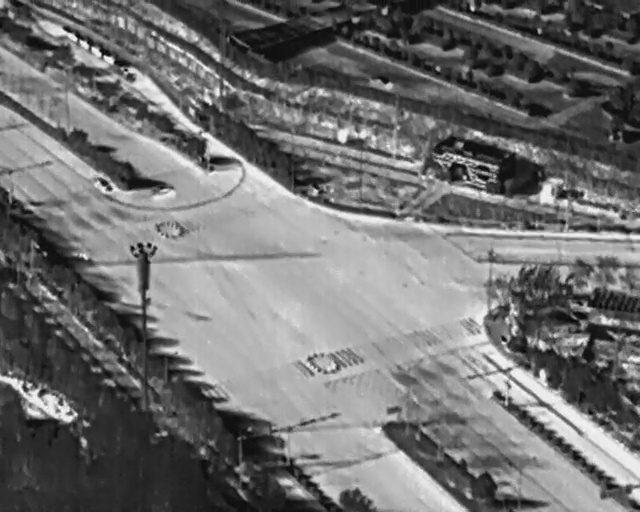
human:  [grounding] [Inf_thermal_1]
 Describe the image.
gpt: In the satellite image, there is  <ref>2 small car </ref> <box>[[15, 33, 16, 38, 38], [24, 34, 26, 39, 162]]</box> located at left.